Question: I am attempting to hide the navigation bar in the app. I did this with the following:
'''
override func viewWillAppear(_ animated: Bool) {
super.viewWillAppear(animated)
navigationController?.setNavigationBarHidden(true, animated: animated)
}
override func viewWillDisappear(_ animated: Bool) {
super.viewWillDisappear(animated)
navigationController?.setNavigationBarHidden(false, animated: animated)
}
'''
With this, I am hiding the bar at the top but when the transition is happening I can still see the bar for a split second then it disappears. Image below shows what I mean:
Screenshot showing top nav bar when transitioning from view to another

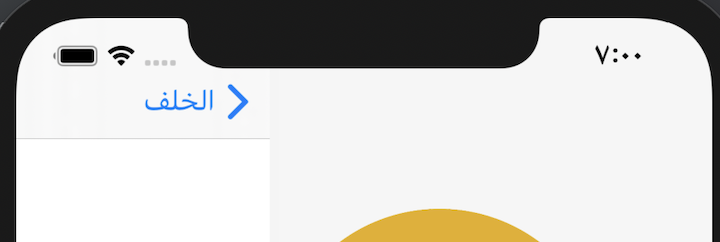
Answer: In your method parameters change 'animated: animated' to 'animated: false'